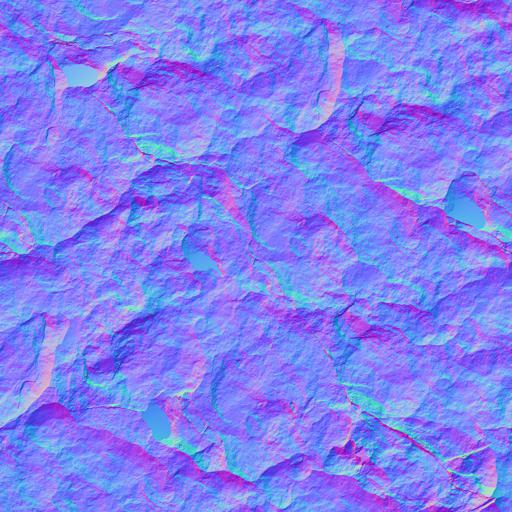
beige rock smooth